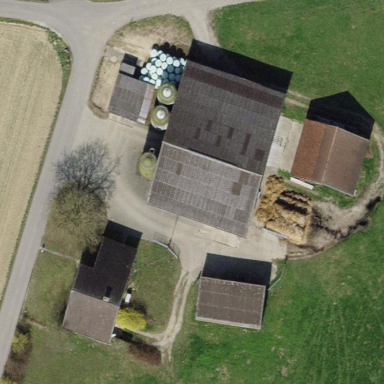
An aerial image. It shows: Farmyard area.